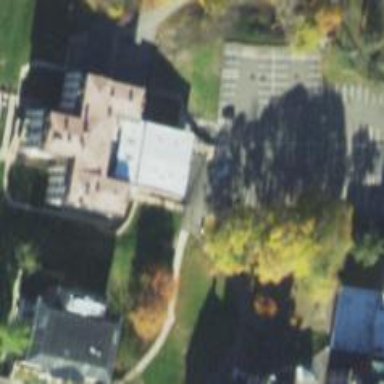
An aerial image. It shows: University building.